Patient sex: M
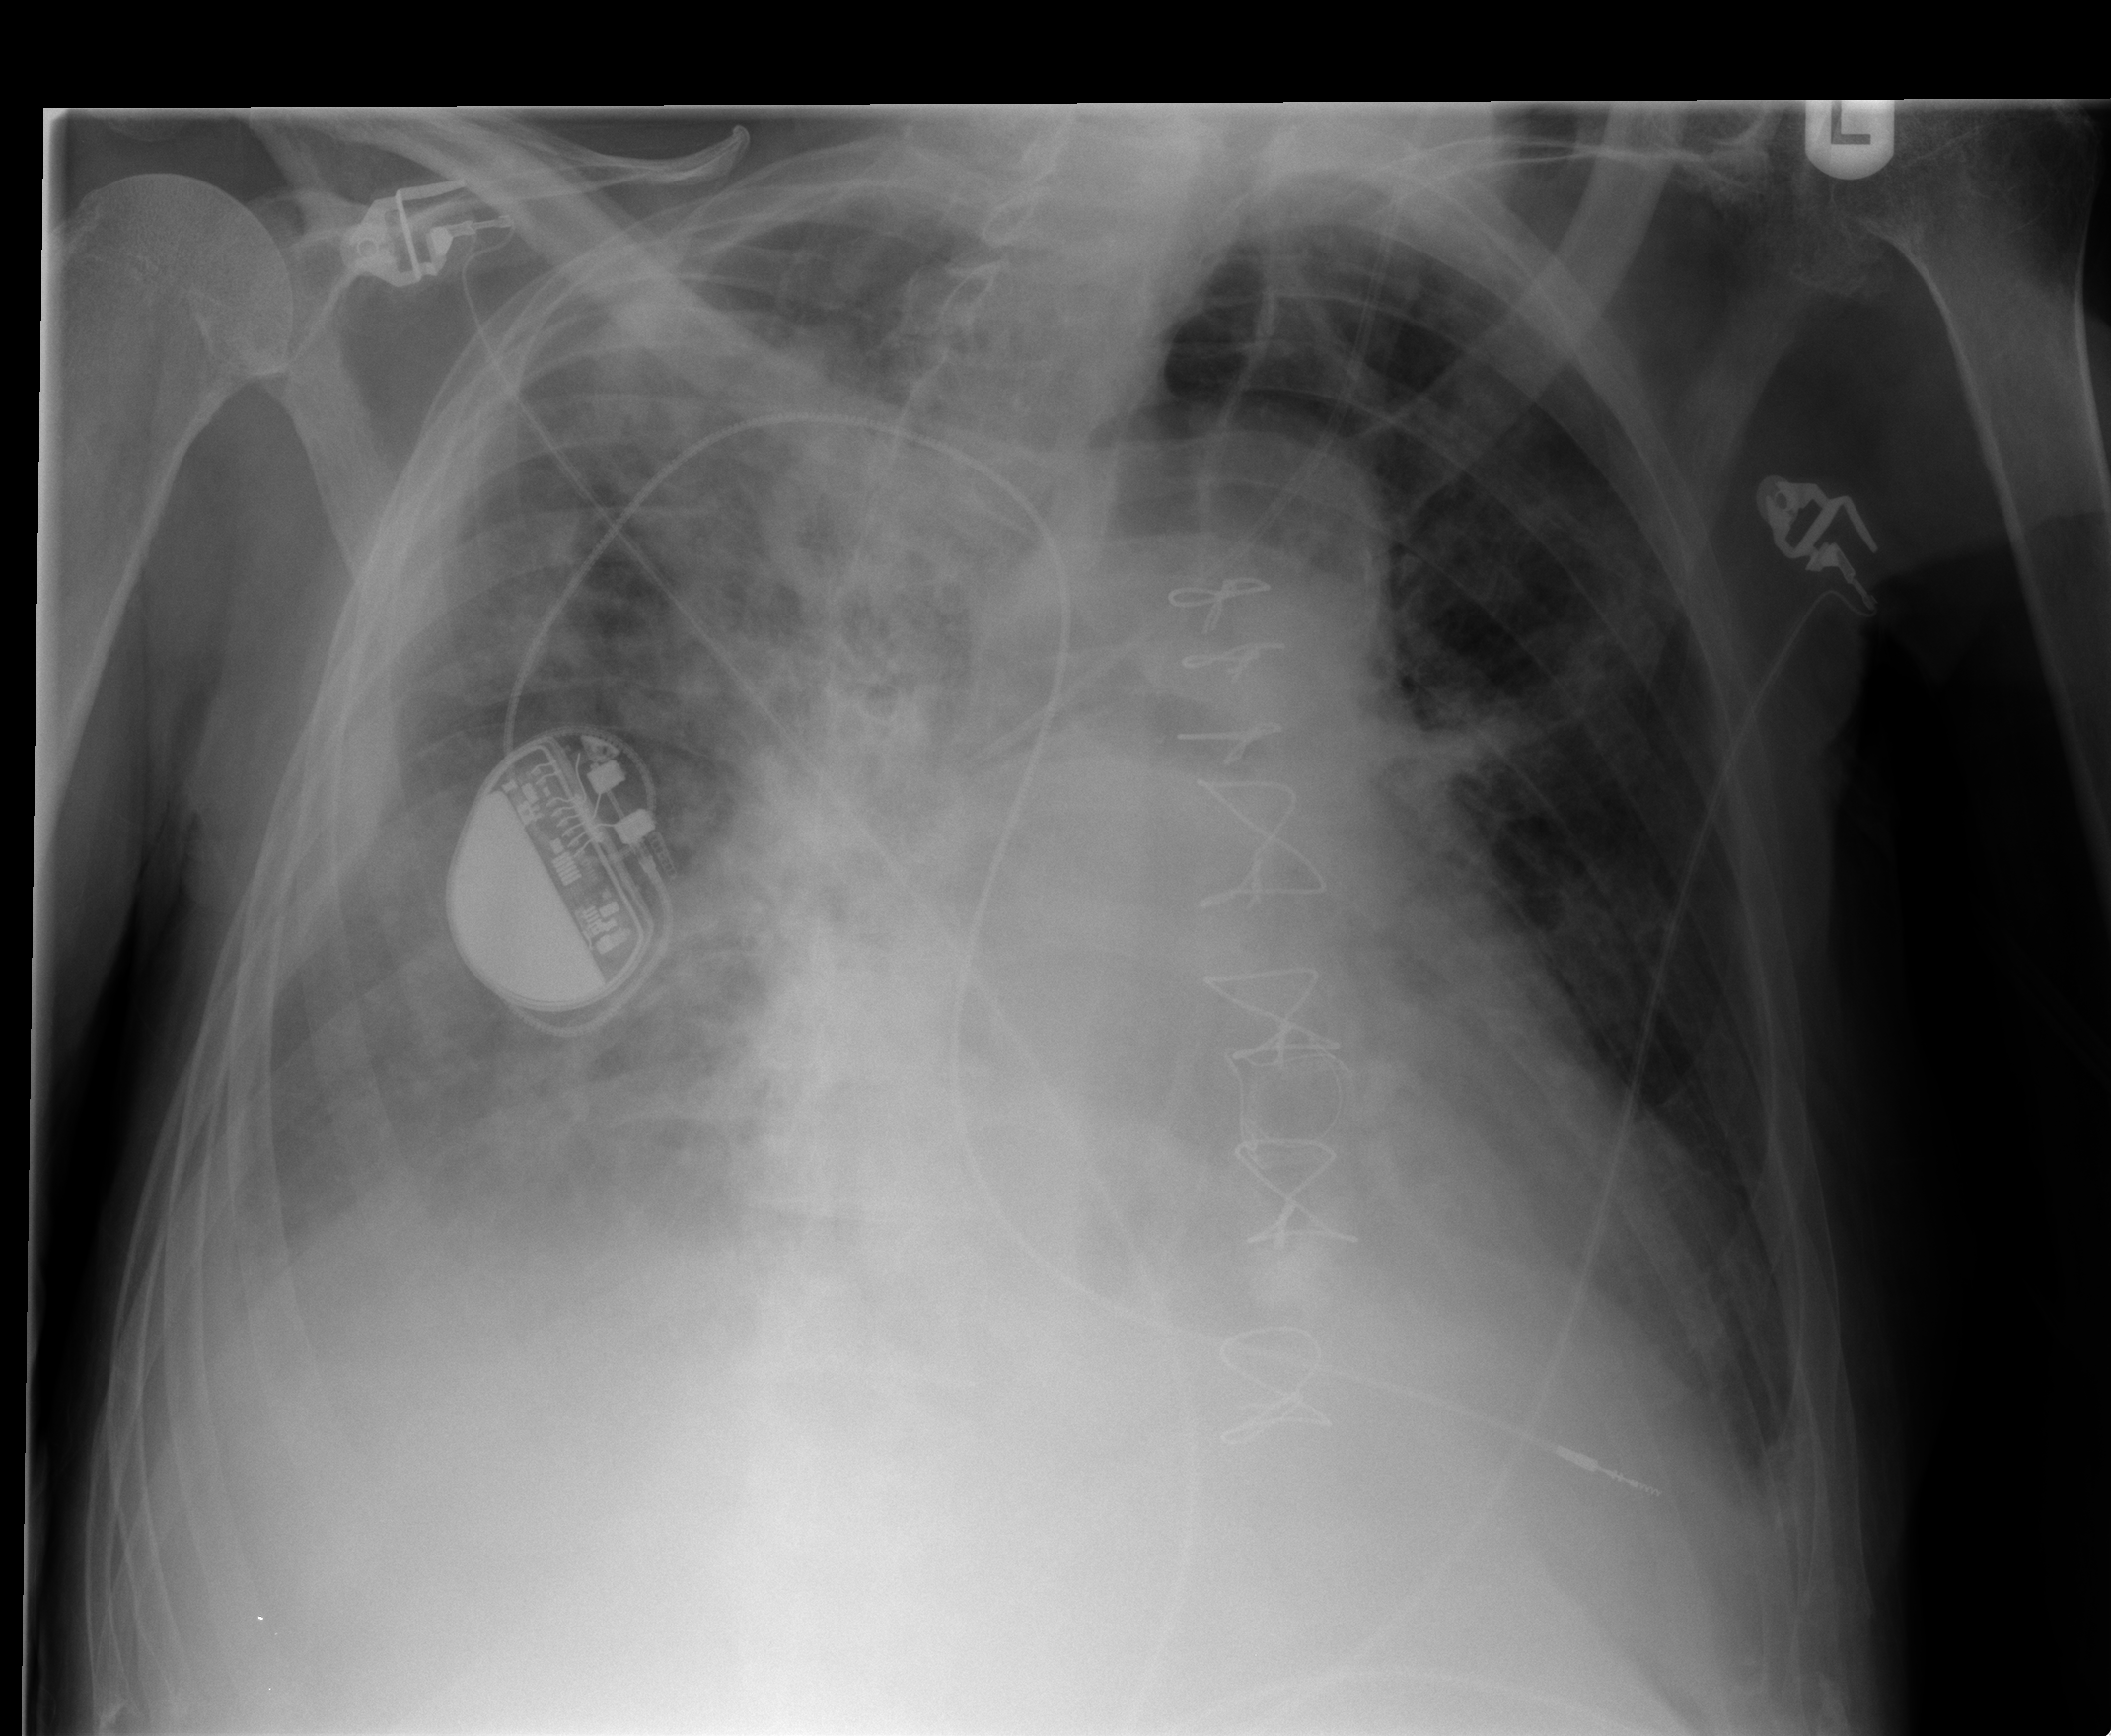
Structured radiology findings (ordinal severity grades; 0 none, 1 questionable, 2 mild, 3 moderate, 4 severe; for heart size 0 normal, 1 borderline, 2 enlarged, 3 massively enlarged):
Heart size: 1
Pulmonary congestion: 2
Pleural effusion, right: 3
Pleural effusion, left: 2
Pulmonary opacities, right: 3
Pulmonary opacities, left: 2
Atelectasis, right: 2
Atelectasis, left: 2